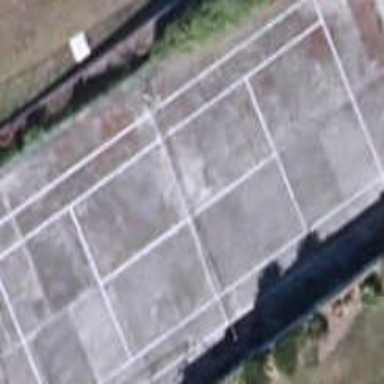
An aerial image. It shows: Tennis court on pitch.